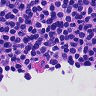
Metastatic tissue present: no